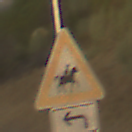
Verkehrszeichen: ReiterLinks
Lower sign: RichtungsangabeDurchPfeile2
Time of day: SunriseSunset
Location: Outdoor (Nature)
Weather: PartlyCloudy
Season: NotSpecified
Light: Natural